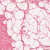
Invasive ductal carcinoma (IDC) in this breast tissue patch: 0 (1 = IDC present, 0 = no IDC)